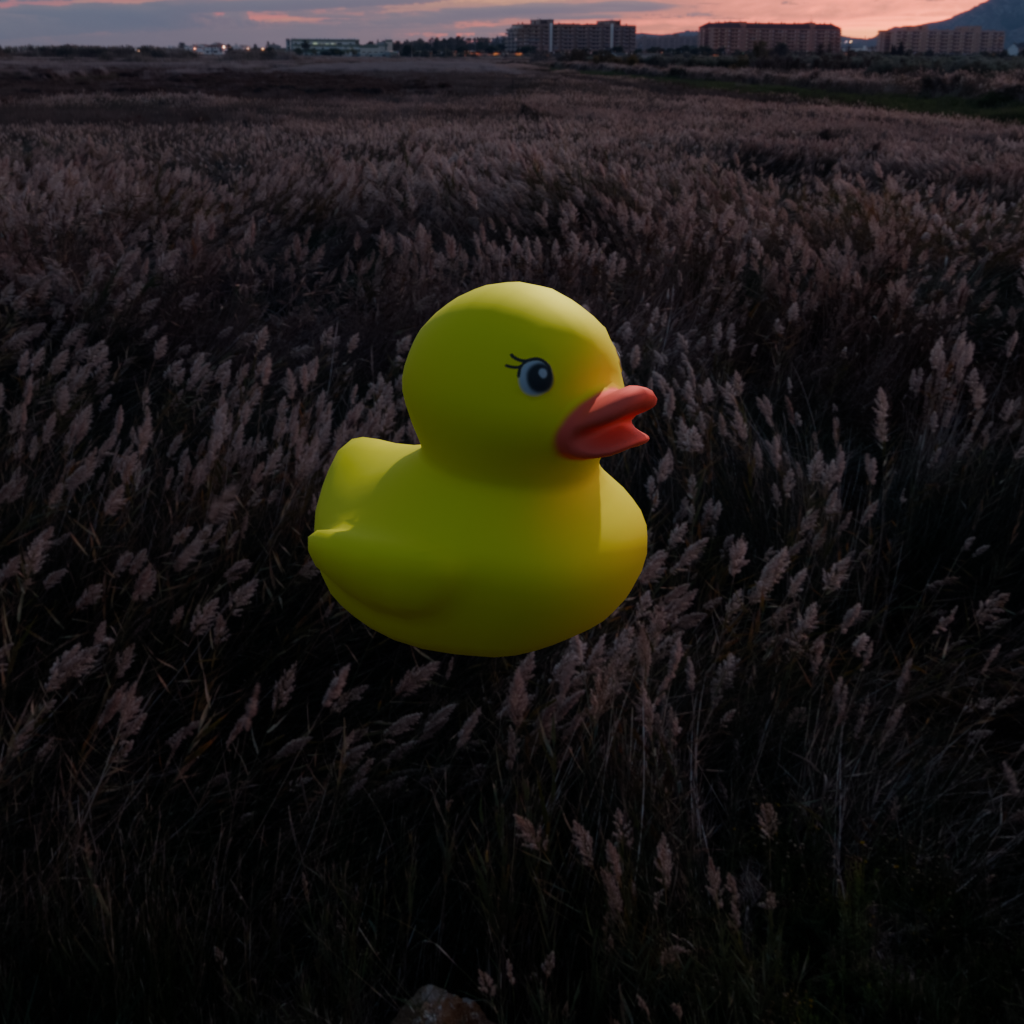
an image of a yellow rubber duck seen from <front_right> in a muddy path at sunset with fields on both sides.